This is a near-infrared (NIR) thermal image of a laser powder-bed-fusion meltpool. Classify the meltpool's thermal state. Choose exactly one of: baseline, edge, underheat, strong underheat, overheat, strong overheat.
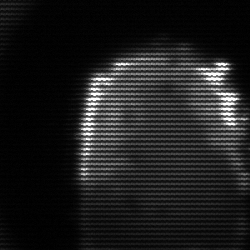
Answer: baseline